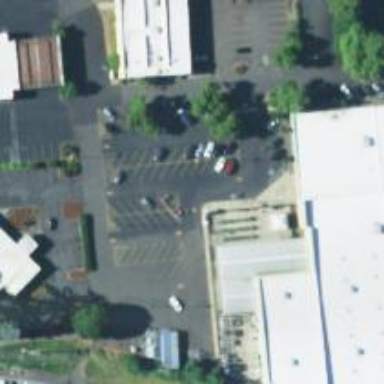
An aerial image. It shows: Parking space.